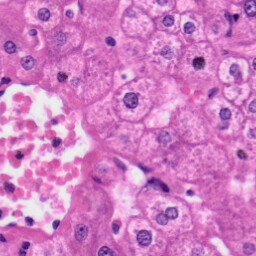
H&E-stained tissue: Liver